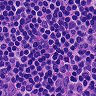
Metastatic tissue present: no